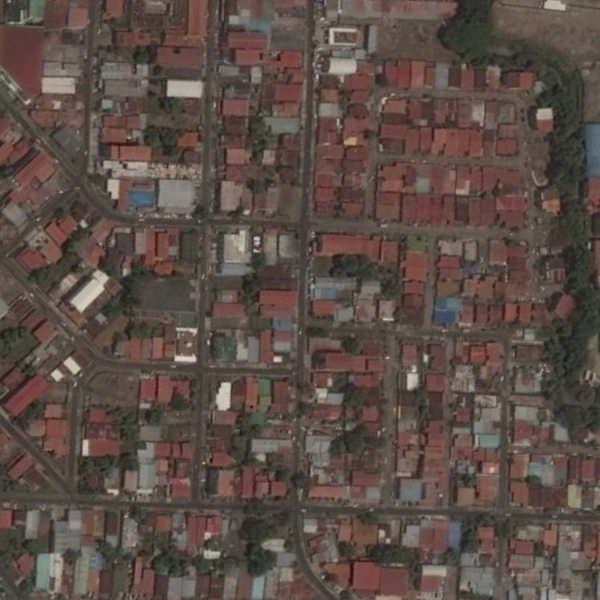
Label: DenseResidential